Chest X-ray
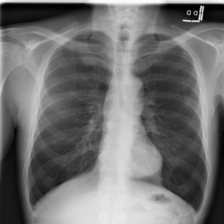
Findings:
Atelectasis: negative
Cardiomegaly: negative
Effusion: negative
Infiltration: negative
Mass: negative
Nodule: negative
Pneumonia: negative
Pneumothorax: negative
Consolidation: negative
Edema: negative
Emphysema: negative
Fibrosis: negative
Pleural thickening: negative
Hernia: negative